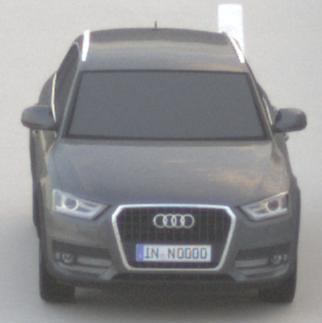
Make: Audi
Model: Q3 1.4 TFSI
Detailed model: Q3 (8U)
Model produced from: 2013/07
Model produced until: 2014/10
Doors: 5
Color: gray
Road condition: dry road
Daytime: sunrise or sunset
Contrast: low contrast